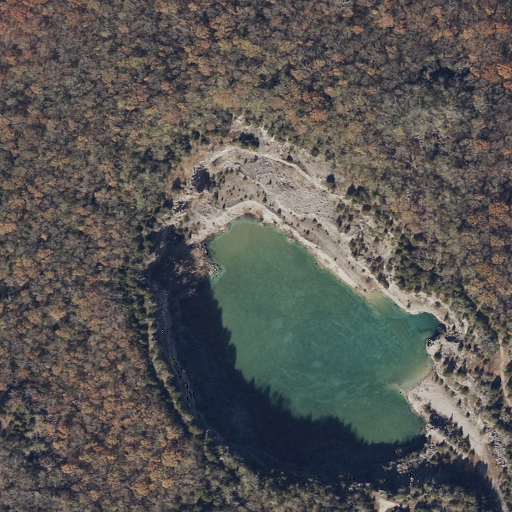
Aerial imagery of mountain in Alabama named Oakwood Mountain containing deciduous forest, barren land, open water, mixed forest, and shrub